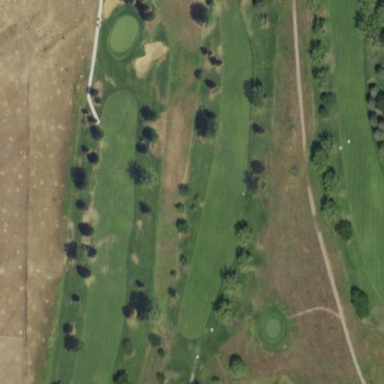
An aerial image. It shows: Rough area on grassy golf course.